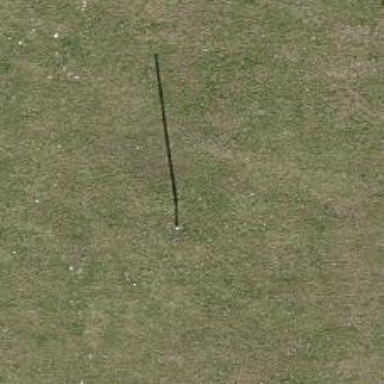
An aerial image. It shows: Power pole.